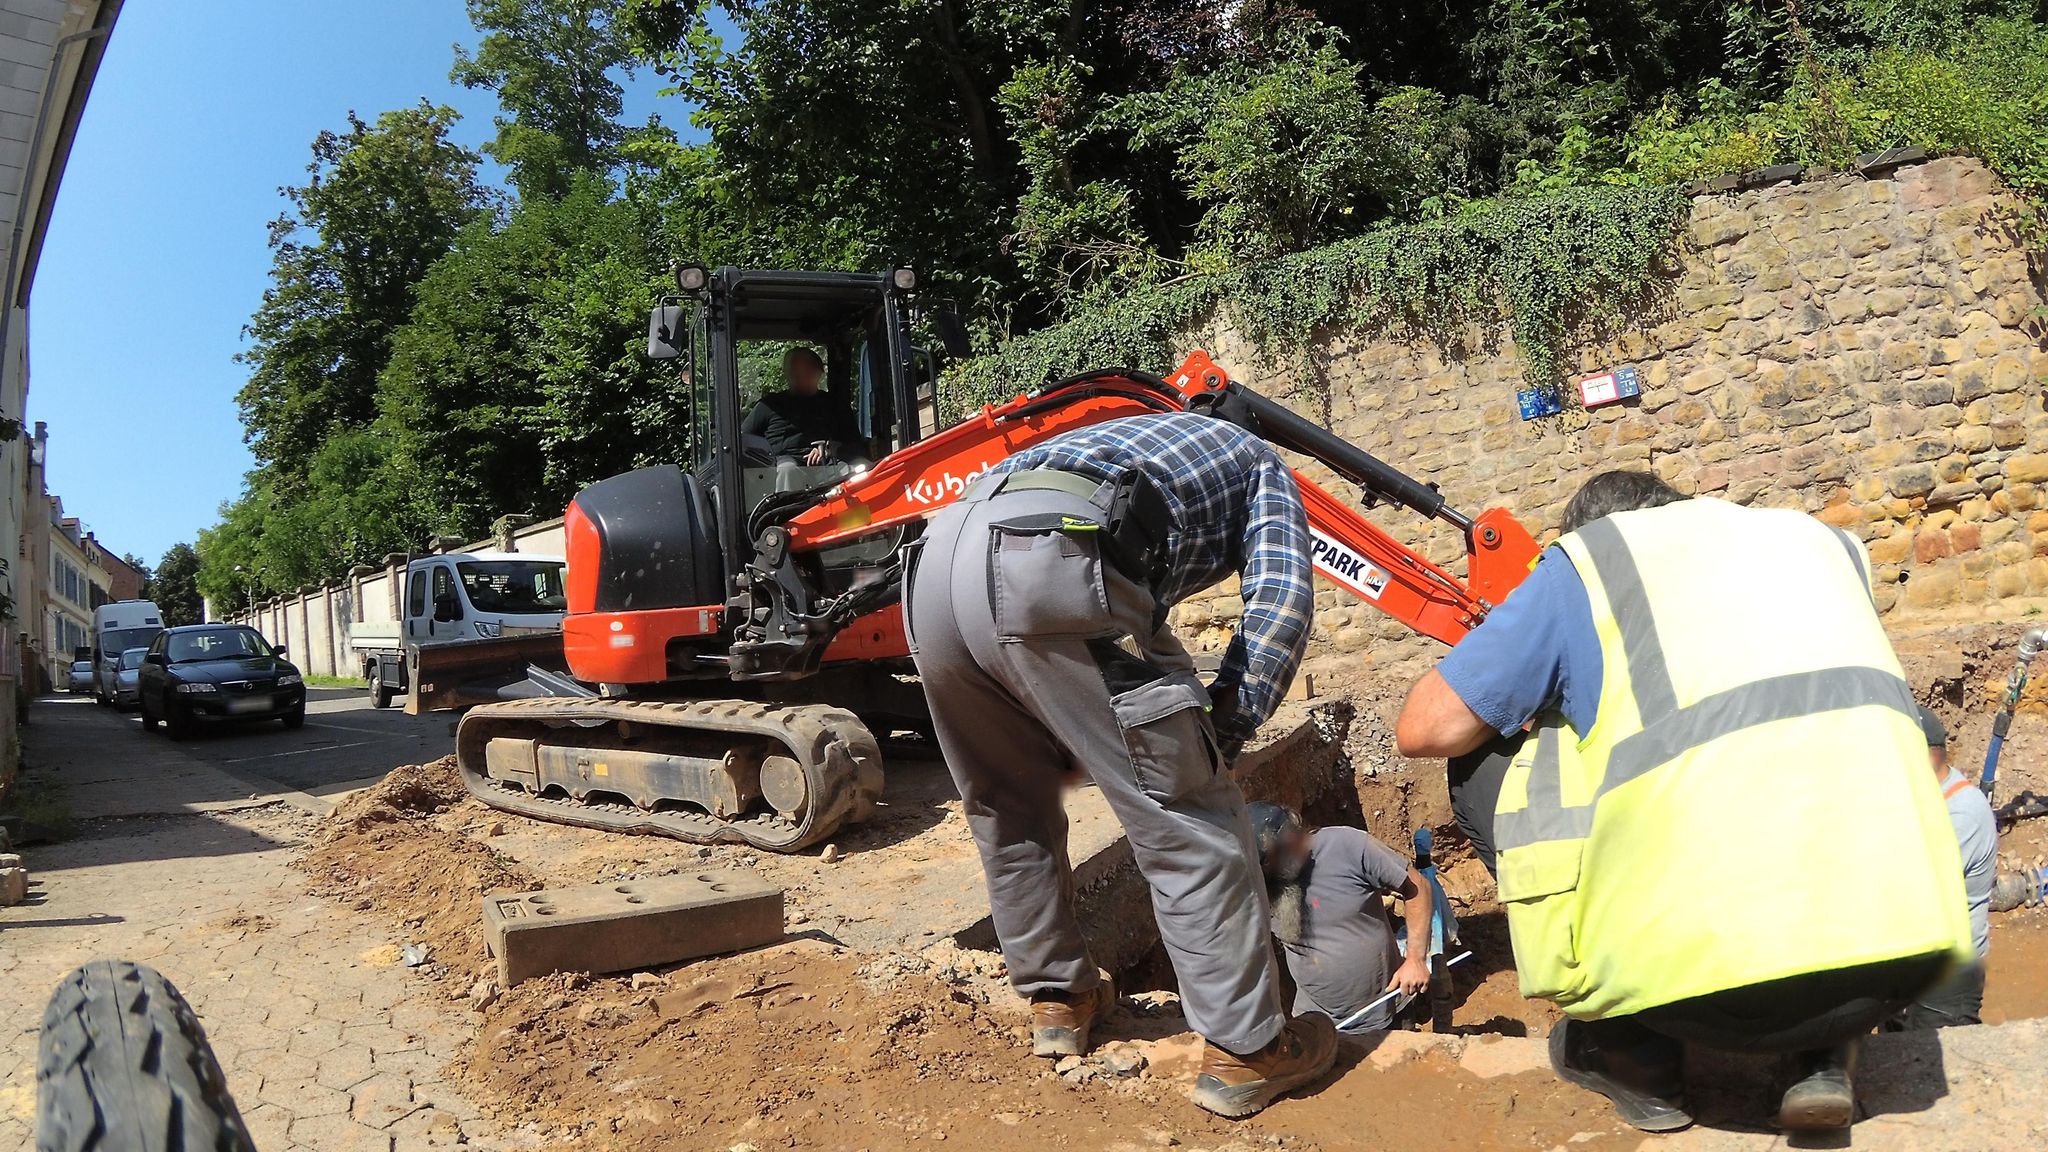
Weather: clear
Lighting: day
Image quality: good
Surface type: walking surface
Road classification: residential, steps, path
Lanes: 2
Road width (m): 3
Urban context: urban centre
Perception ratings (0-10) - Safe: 0.61, Lively: 2.79, Beautiful: 3.61, Boring: 6.53, Depressing: 2.19, Wealthy: 1.43